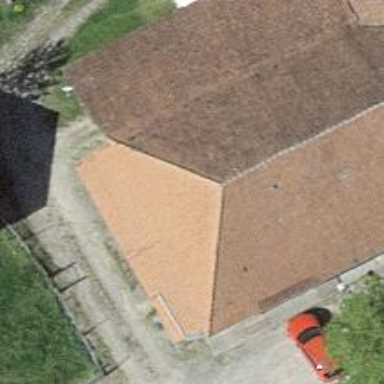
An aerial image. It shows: Barn.